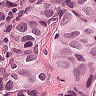
Metastatic tissue present: yes